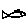
Label: fish